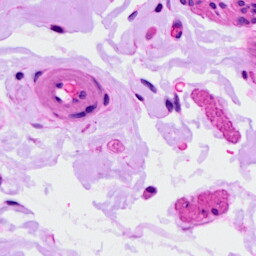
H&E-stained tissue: Ovarian